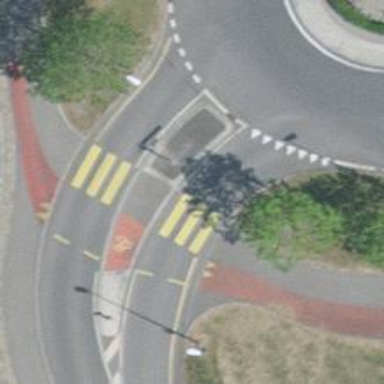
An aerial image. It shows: Kerb serving as barrier.